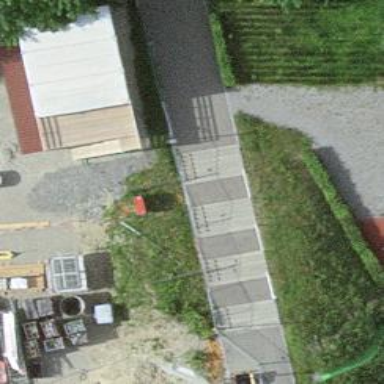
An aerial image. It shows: Concrete steps with ramp available for accessibility.